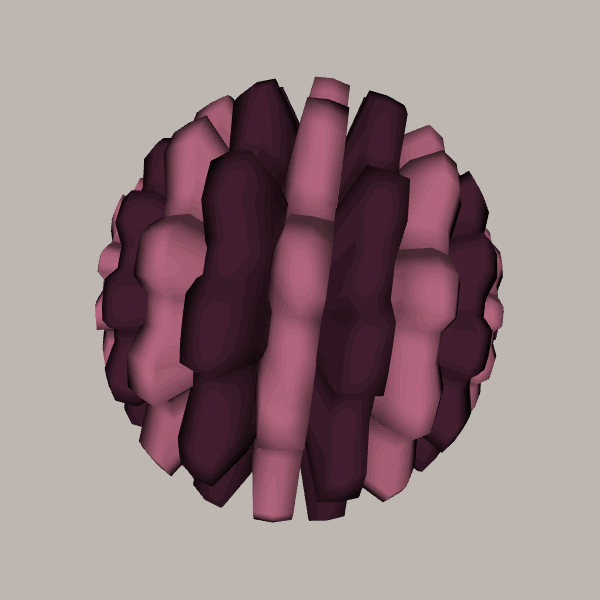
Background: light